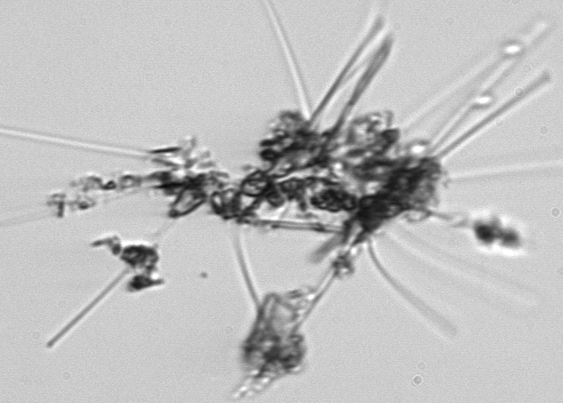
Label: Asterionellopsis_glacialis